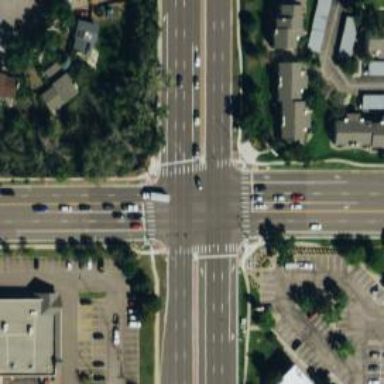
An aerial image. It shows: Crossing road.